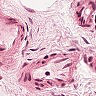
Metastatic tissue present: no